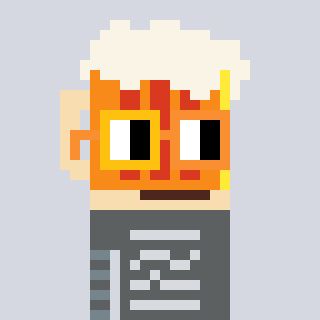
a pixel art character with square yellow and orange glasses, a beer-shaped head and a grayscale-colored body on a cool background